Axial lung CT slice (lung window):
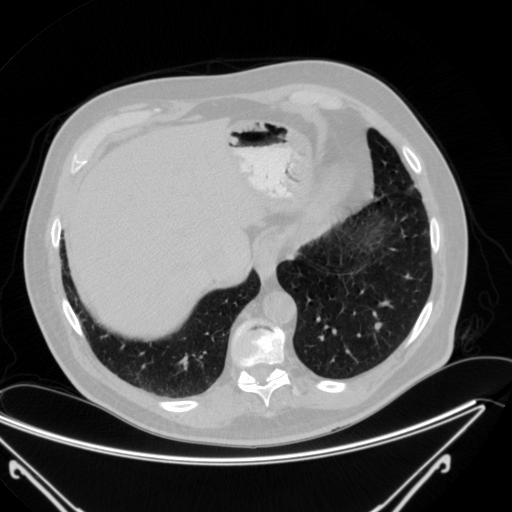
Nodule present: no